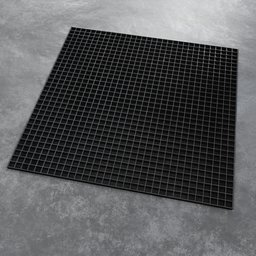
Label: tools